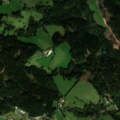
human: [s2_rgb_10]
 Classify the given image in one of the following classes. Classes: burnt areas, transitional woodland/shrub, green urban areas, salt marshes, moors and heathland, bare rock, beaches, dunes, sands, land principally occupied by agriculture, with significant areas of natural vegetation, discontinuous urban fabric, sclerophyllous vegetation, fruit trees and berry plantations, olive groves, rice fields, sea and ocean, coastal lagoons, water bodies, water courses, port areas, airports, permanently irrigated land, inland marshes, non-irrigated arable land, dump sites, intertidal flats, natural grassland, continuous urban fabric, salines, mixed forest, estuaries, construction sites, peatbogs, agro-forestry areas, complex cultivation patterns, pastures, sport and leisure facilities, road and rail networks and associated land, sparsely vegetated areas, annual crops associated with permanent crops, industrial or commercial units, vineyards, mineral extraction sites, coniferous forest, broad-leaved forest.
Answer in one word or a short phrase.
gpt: discontinuous urban fabric, pastures, coniferous forest, mixed forest